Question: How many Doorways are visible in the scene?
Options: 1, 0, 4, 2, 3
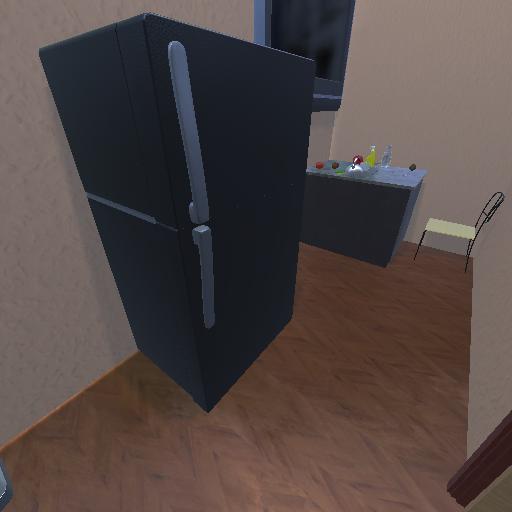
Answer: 1